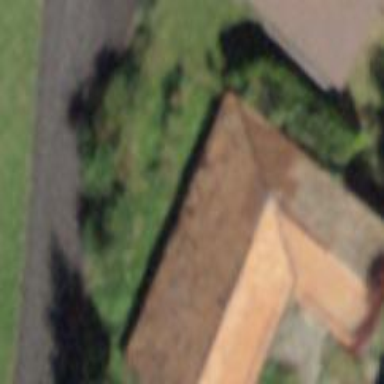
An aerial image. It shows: Barn.